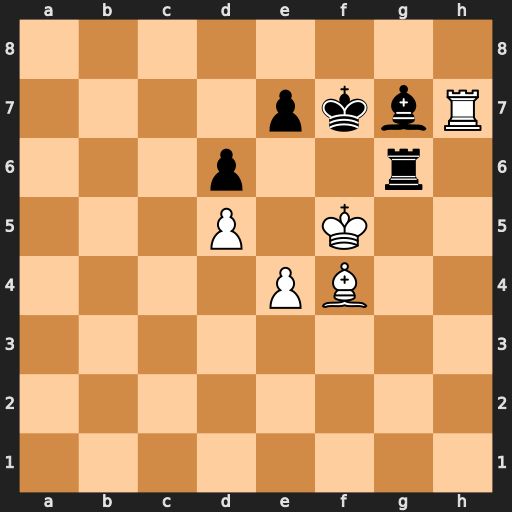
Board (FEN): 8/4pkbR/3p2r1/3P1K2/4PB2/8/8/8
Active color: w
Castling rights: -
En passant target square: -
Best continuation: Bg5 Rxg5+ Kxg5